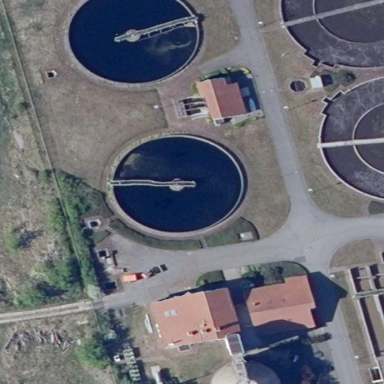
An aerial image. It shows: Image of wastewater.